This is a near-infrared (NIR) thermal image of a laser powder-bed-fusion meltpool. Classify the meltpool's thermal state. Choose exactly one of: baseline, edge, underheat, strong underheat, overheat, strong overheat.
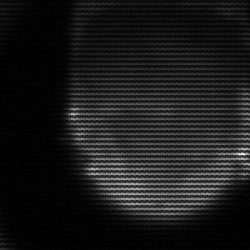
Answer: edge